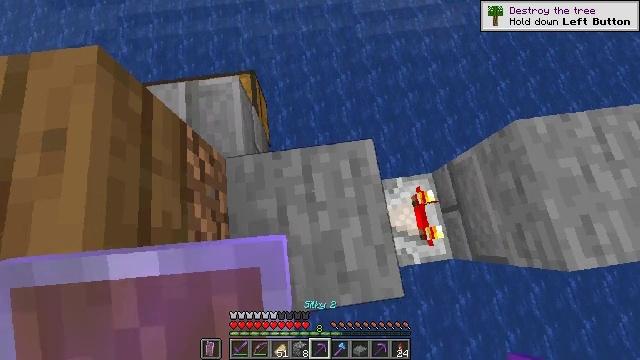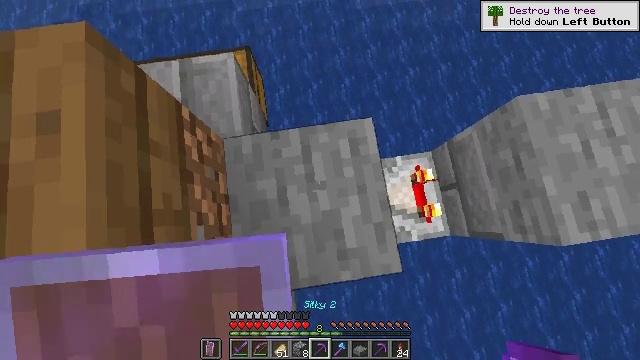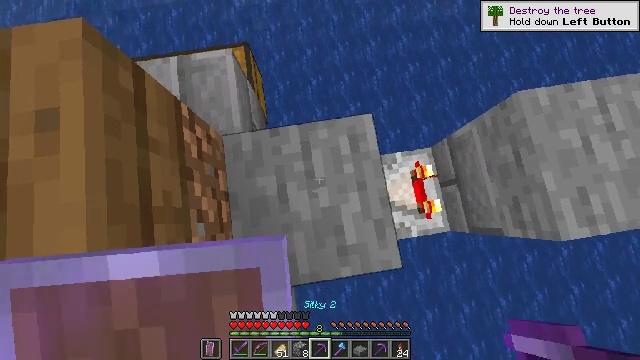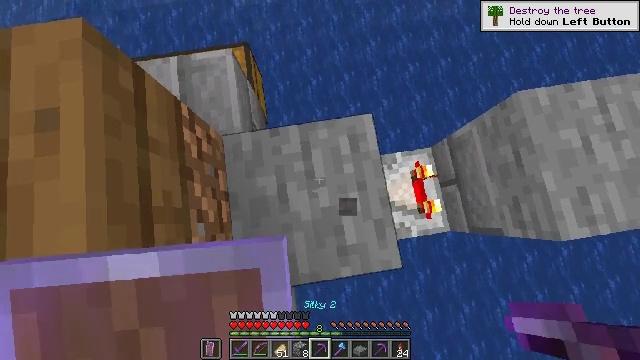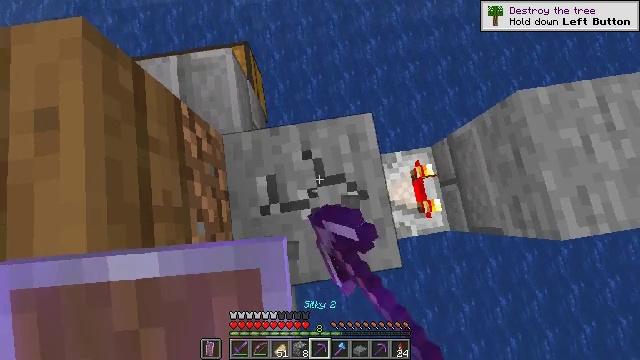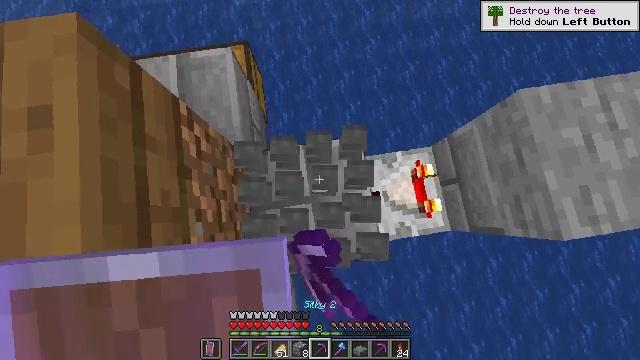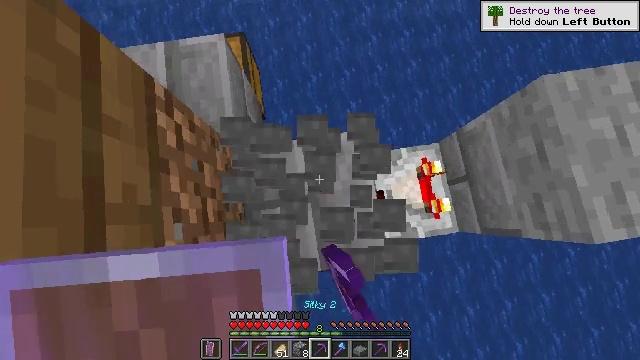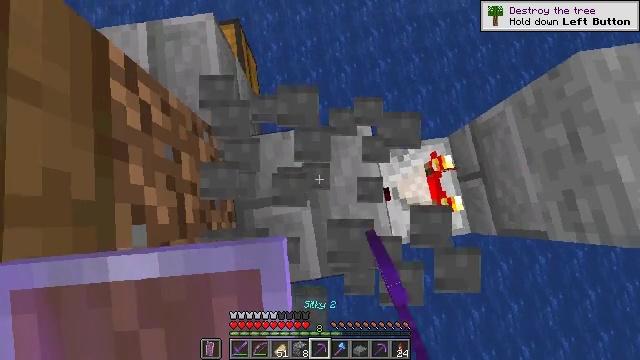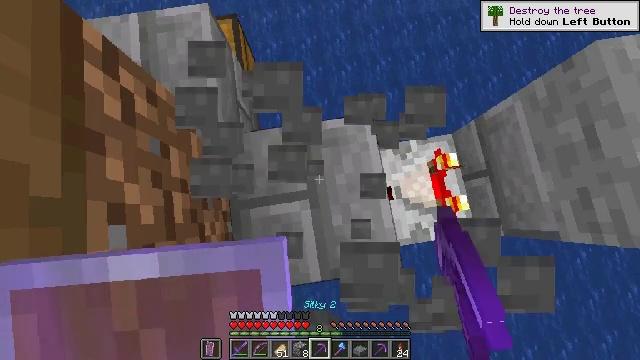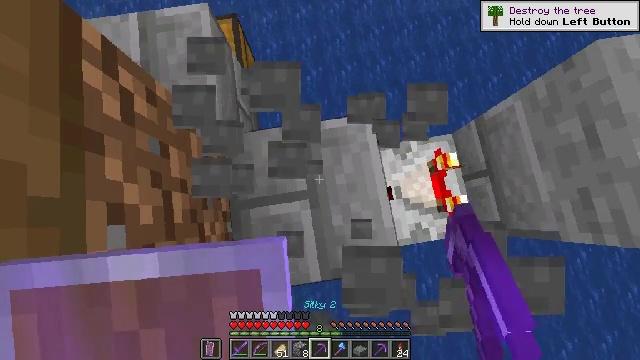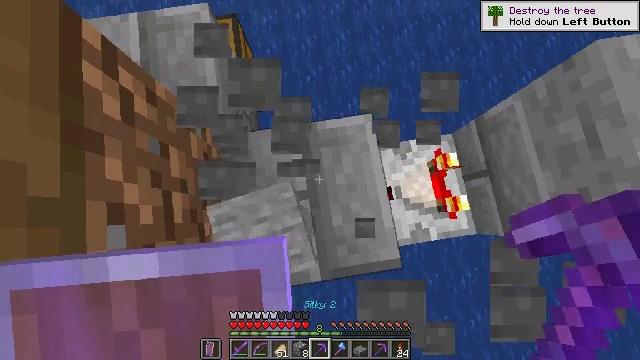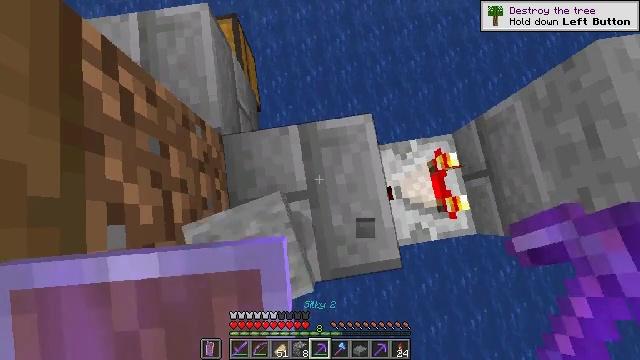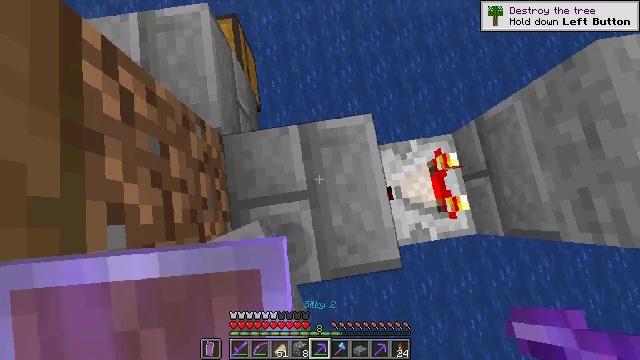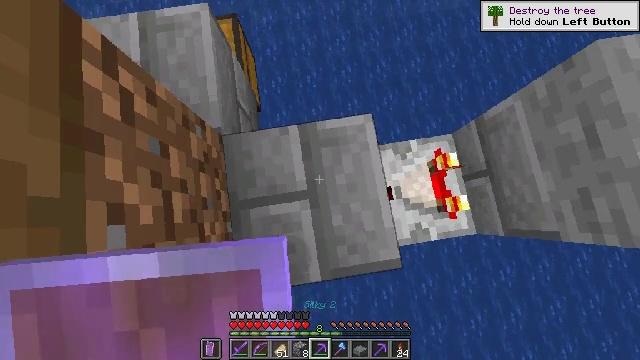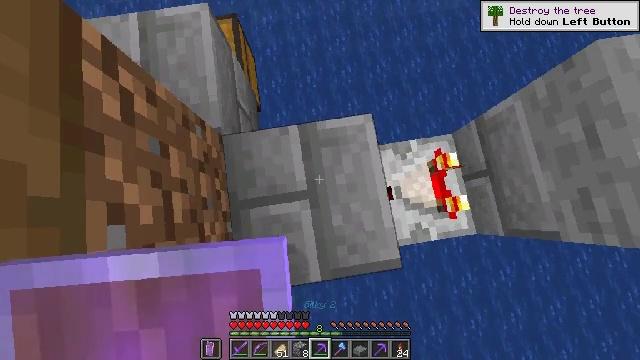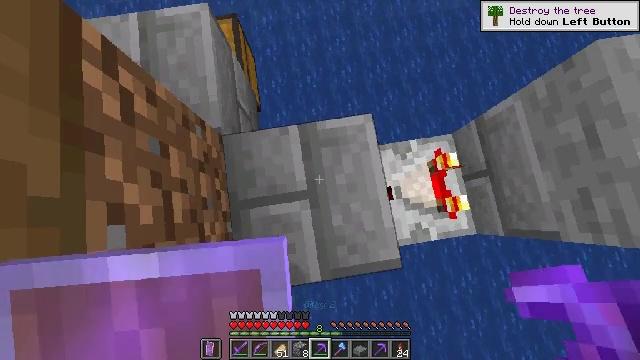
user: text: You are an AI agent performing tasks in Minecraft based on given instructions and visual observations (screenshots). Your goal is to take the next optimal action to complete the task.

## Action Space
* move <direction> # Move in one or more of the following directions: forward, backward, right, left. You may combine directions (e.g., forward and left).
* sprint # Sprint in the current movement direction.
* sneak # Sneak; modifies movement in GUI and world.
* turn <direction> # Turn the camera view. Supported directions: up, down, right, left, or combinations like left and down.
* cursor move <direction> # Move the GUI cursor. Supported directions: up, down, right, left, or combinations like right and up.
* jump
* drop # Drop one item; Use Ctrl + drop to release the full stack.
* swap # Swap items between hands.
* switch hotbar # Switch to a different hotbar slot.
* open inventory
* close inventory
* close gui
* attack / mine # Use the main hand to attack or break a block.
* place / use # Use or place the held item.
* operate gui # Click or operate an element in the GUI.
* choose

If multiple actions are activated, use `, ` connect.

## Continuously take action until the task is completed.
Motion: motion action
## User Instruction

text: Gather stone slabs for reuse.
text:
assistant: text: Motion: turn down
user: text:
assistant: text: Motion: no_op
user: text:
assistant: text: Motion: attack / mine
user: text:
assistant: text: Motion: attack / mine
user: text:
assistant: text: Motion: attack / mine
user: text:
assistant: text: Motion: attack / mine
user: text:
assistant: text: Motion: no_op
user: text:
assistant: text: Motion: no_op
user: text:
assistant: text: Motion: no_op
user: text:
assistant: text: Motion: no_op
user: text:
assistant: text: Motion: no_op
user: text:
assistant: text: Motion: no_op
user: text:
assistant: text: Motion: no_op
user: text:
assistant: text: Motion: no_op
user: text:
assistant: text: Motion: no_op
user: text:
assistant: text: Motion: no_op
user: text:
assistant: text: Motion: turn right and up
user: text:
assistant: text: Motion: turn right and up
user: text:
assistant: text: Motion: turn right and up
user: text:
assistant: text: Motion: turn right and up
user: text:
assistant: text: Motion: turn right and up
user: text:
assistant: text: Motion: turn right
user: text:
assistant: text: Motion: turn right
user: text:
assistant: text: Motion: turn right and up
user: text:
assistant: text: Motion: turn right and up
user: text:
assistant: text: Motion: turn right and up
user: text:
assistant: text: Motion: turn right and up
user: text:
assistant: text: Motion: turn right and up
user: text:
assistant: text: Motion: turn right and up
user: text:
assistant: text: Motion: turn up